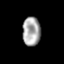
Tissue: lung
Cell type: T cells
Senescence score: 0.1975
Nuclear area (px): 513
Mean DAPI intensity: 165.464